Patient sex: F
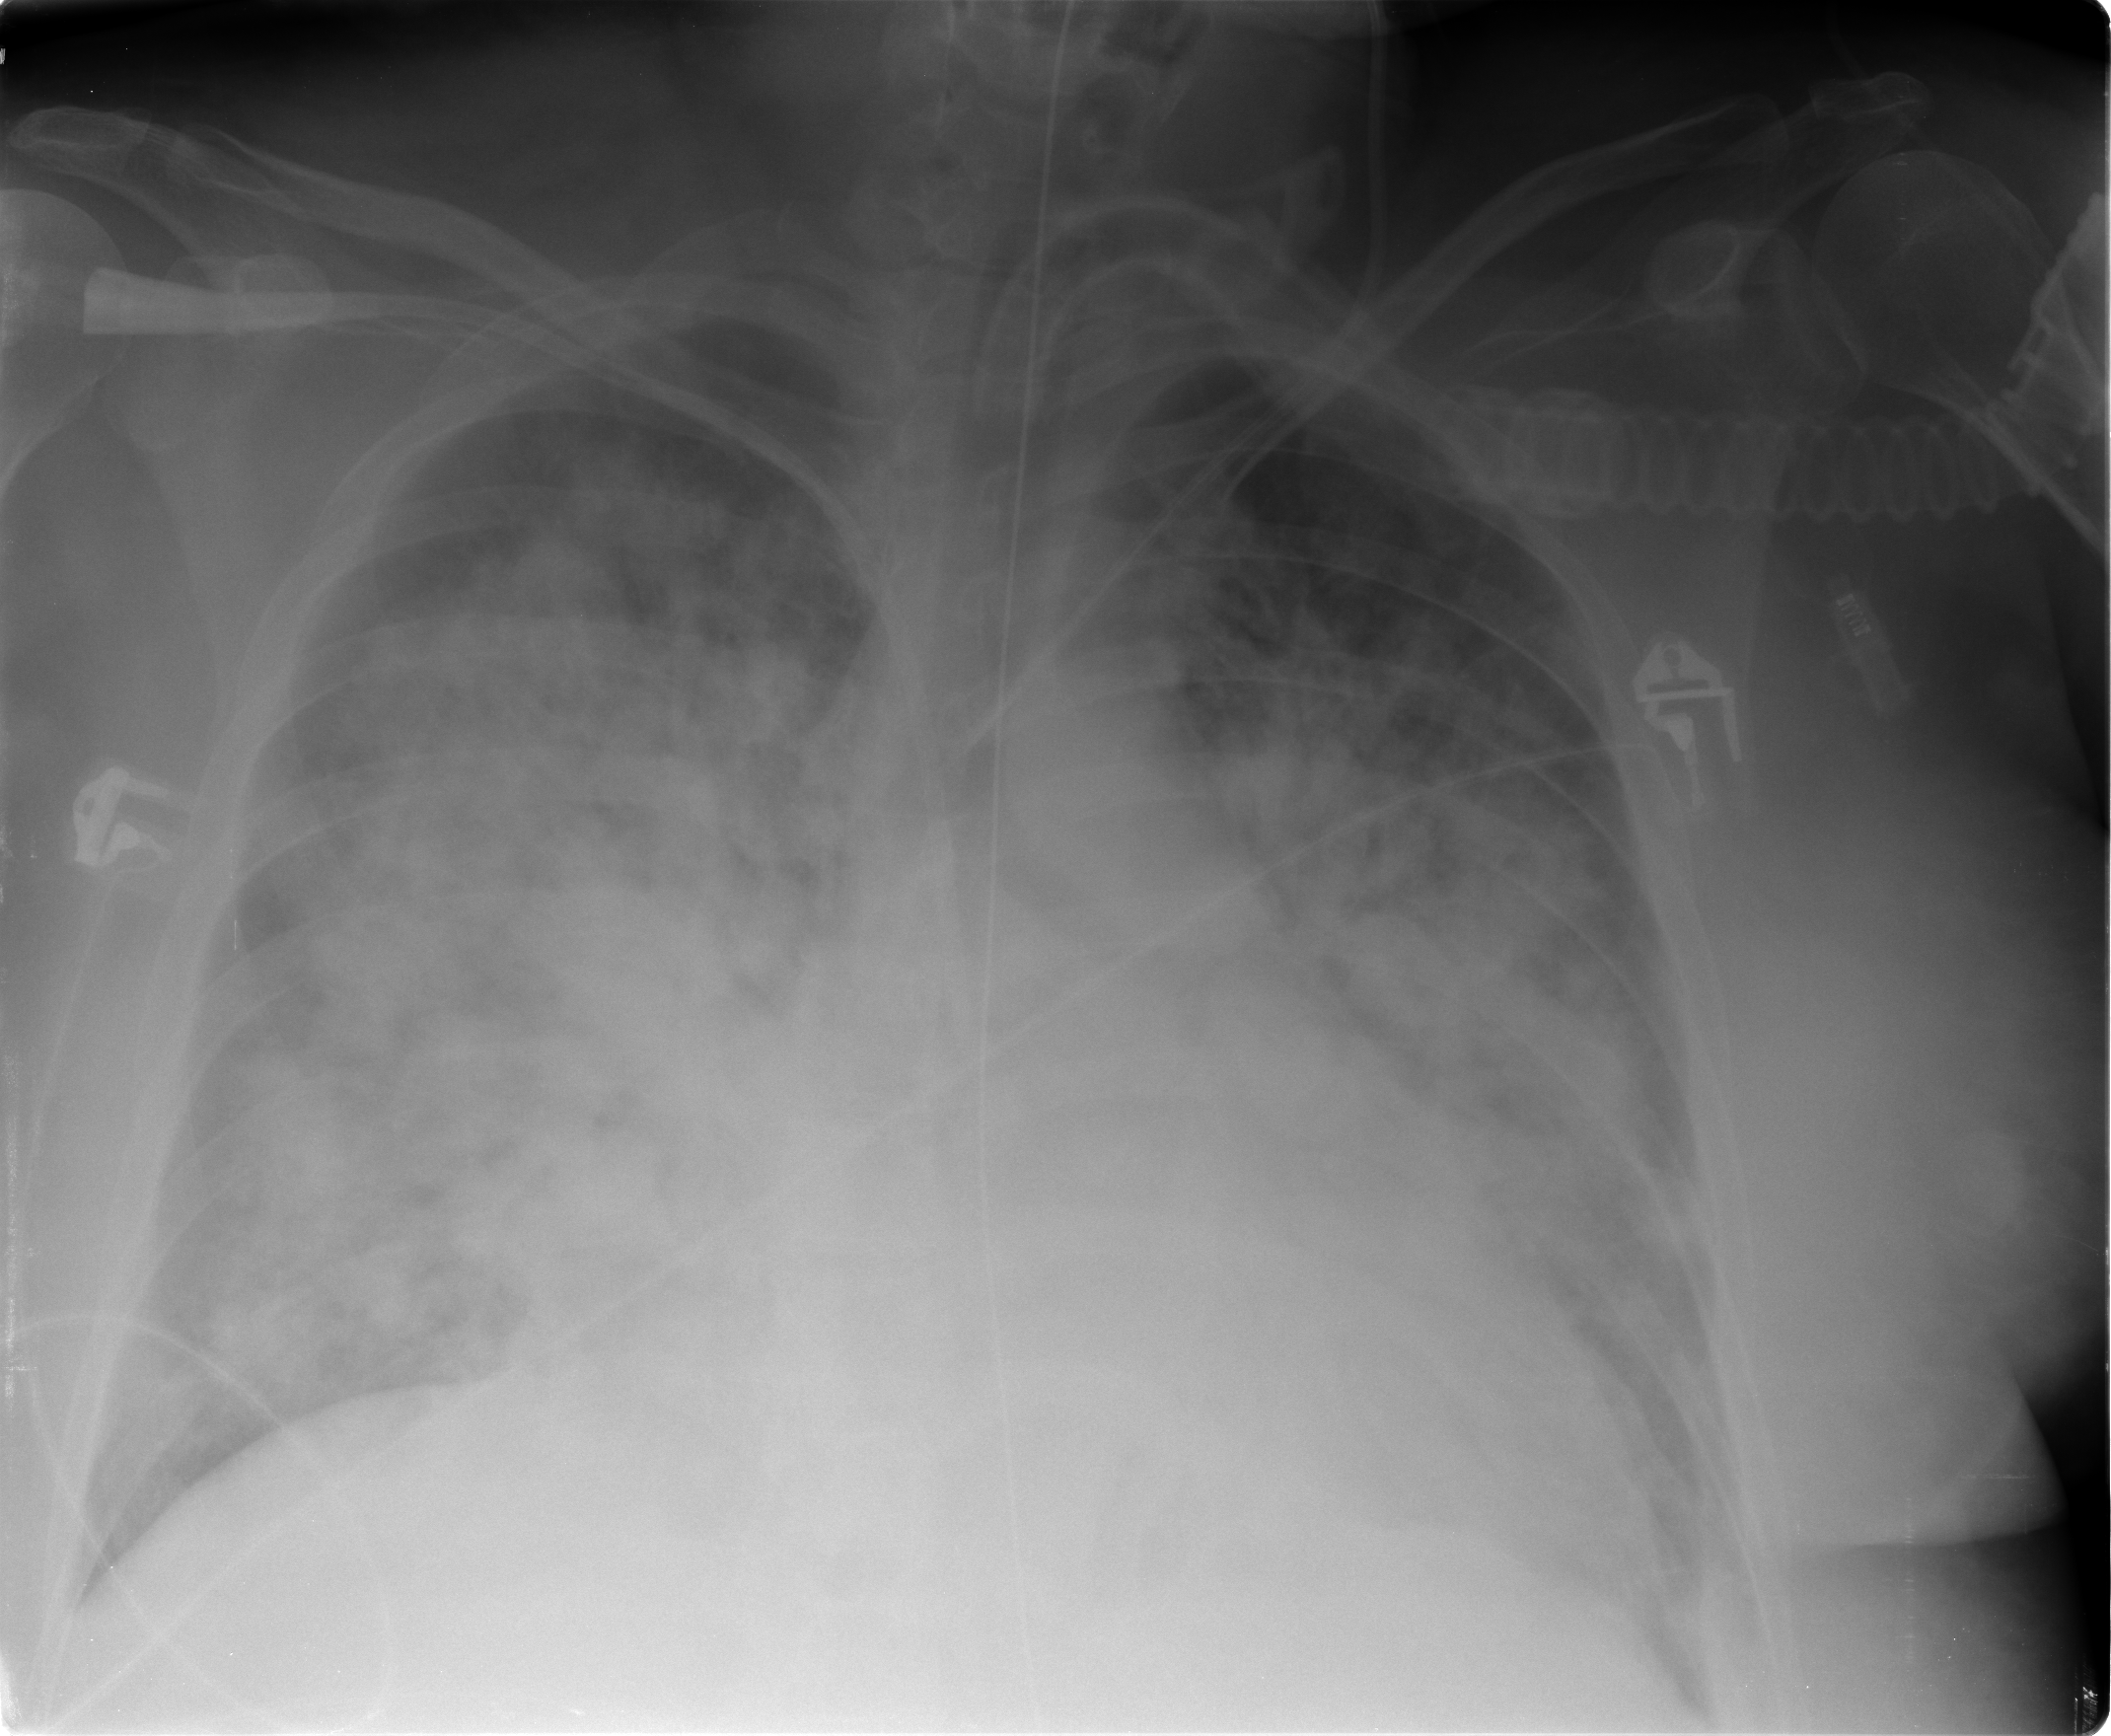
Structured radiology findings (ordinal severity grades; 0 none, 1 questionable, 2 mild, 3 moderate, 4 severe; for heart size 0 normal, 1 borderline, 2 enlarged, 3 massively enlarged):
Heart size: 2
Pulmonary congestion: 0
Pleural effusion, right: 3
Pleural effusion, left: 2
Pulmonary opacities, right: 4
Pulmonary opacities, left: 4
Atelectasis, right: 3
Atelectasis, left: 3